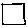
Label: square